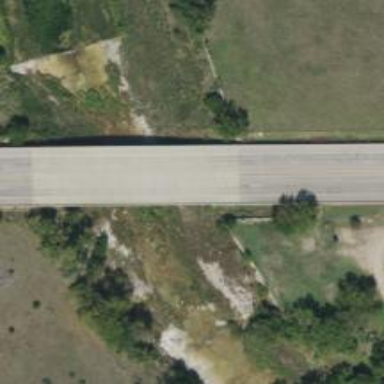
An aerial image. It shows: Trunk highway with bridge.